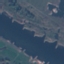
Land use / land cover: River